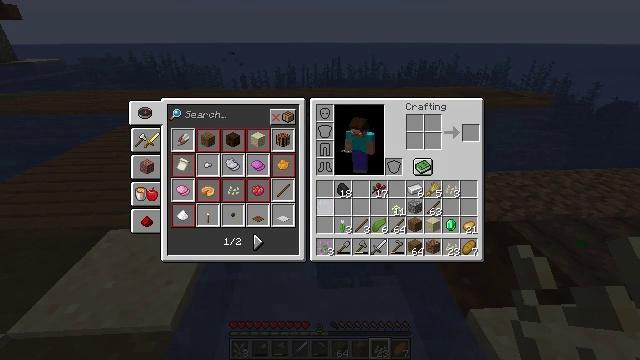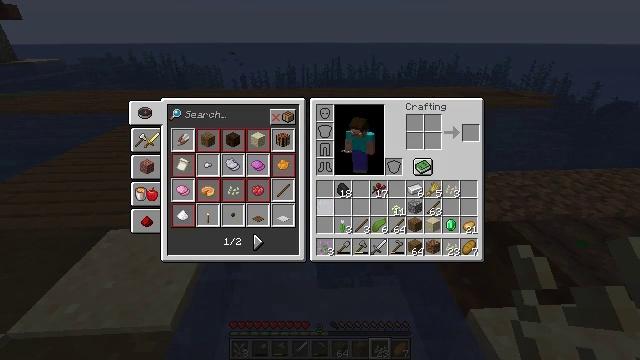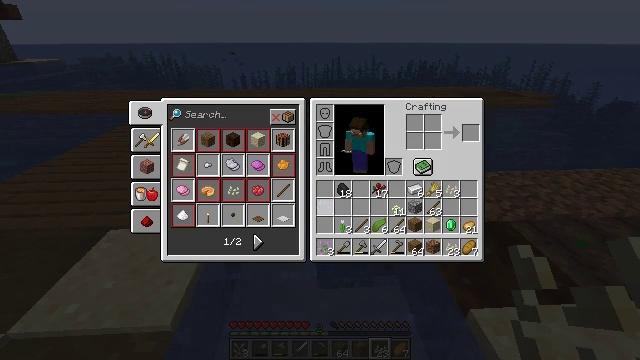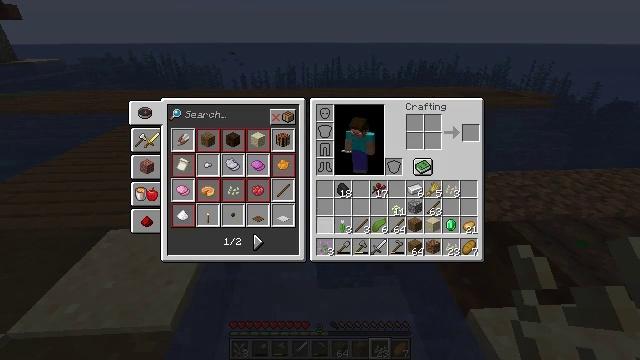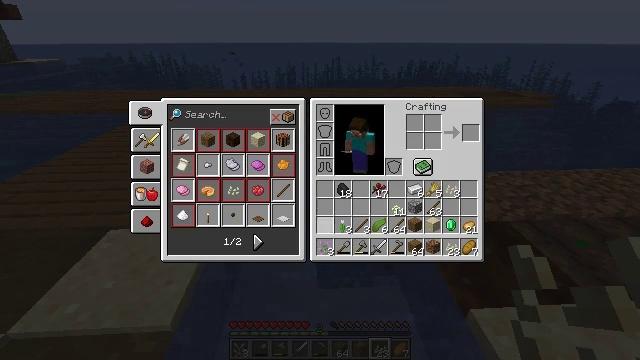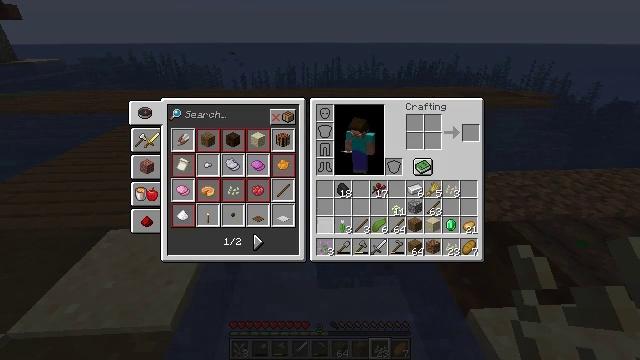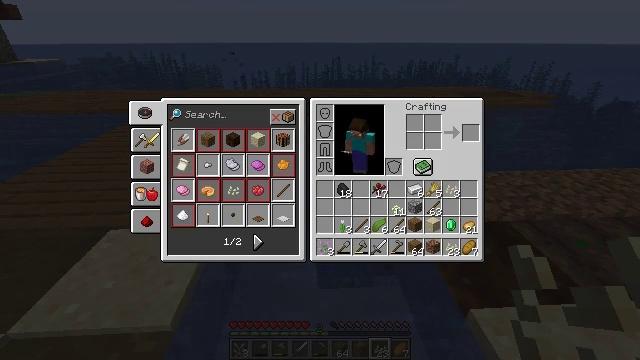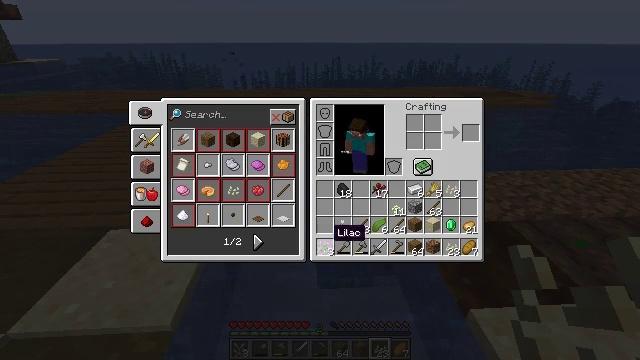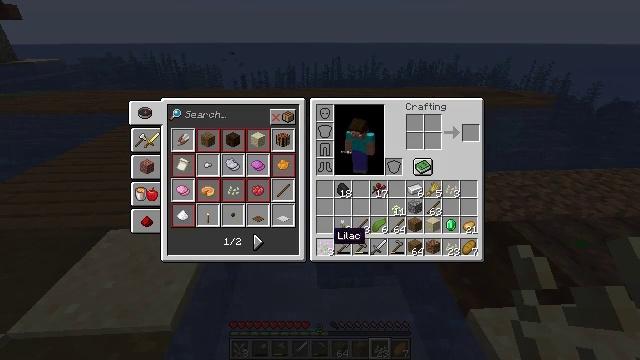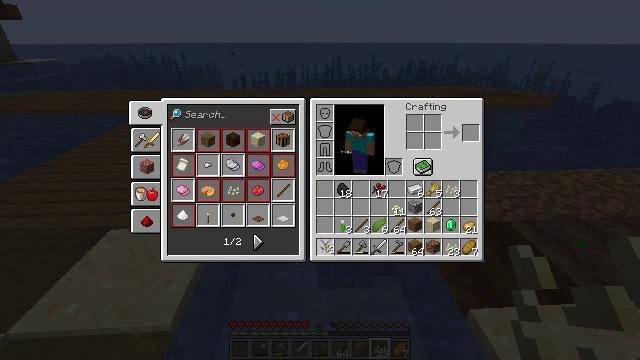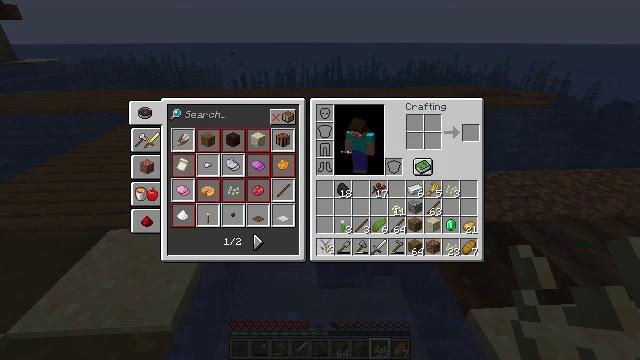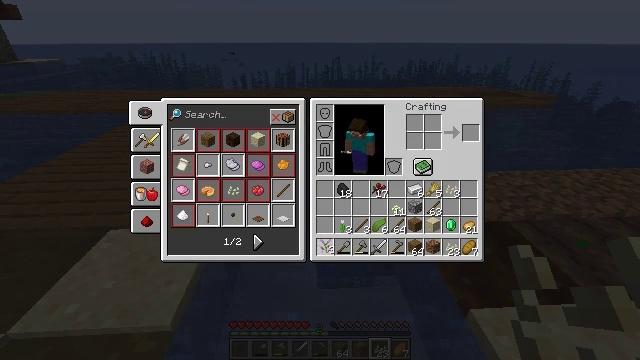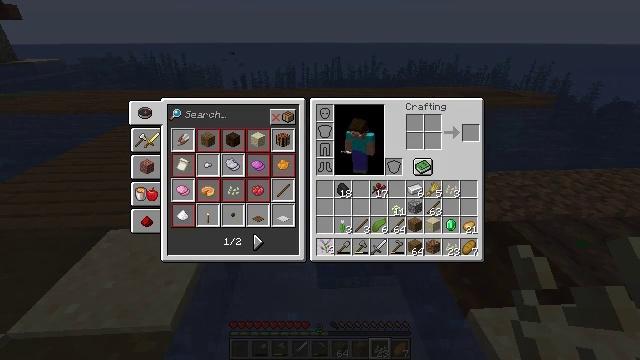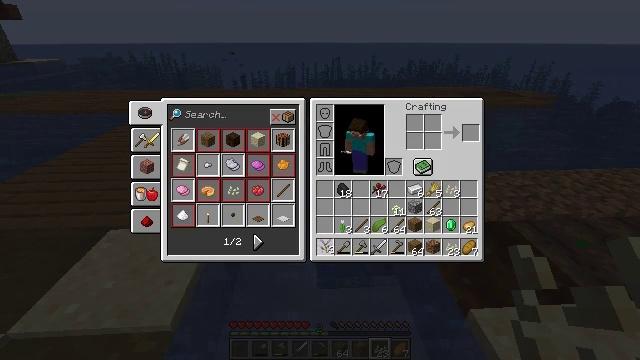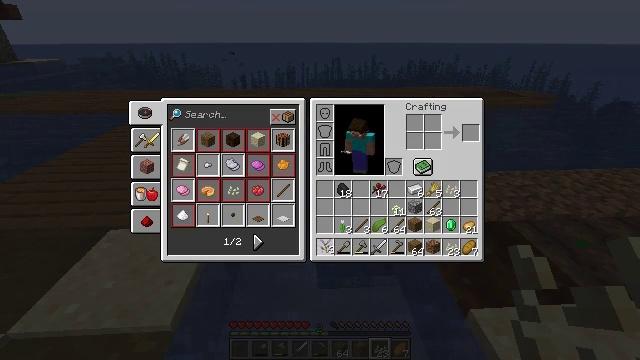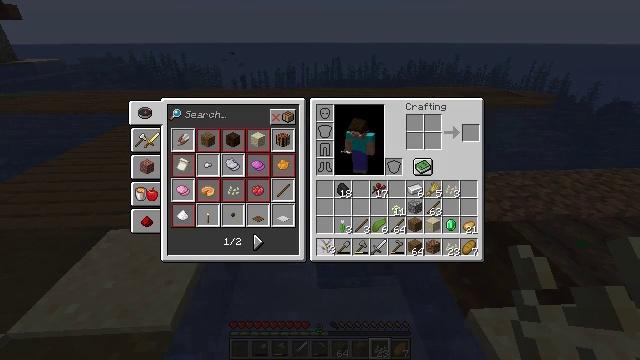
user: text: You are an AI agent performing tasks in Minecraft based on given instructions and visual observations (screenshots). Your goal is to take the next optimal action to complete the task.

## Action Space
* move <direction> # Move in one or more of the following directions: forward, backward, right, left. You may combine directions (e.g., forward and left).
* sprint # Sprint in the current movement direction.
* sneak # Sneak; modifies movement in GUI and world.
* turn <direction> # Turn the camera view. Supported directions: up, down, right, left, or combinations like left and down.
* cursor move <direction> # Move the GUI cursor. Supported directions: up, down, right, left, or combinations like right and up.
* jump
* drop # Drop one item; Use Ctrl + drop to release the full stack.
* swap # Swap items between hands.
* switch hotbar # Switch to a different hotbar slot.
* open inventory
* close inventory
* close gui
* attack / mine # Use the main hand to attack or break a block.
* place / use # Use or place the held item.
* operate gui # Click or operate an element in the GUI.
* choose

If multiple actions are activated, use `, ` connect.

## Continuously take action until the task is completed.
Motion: motion action
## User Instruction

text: Remove a pink tulip from the inventory.
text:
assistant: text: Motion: sneak
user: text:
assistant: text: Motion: sneak
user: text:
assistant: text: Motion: sneak, cursor move down
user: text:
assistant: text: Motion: sneak
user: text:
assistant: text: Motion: no_op
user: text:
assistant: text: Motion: cursor move down
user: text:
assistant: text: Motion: sprint
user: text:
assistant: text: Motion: sprint
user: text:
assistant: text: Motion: sprint, operate gui
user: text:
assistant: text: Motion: sprint, operate gui
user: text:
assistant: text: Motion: sprint, operate gui
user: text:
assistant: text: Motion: sprint
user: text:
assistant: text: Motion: sprint
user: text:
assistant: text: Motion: sprint
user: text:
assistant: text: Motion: sprint
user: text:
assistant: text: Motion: sprint
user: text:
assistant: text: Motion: sprint
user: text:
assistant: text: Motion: sprint
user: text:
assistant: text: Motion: sprint
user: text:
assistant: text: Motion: sprint, cursor move right and up
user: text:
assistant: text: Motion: sprint, cursor move right and up
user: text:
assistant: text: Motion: sprint, cursor move right and up
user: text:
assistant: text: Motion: cursor move right and up
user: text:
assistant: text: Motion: cursor move right and up
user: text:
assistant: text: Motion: cursor move right, operate gui
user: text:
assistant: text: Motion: operate gui
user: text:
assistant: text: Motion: operate gui
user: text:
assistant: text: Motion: cursor move left and down
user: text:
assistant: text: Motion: cursor move left and down
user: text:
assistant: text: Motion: cursor move left and down